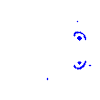
Particle: kaon